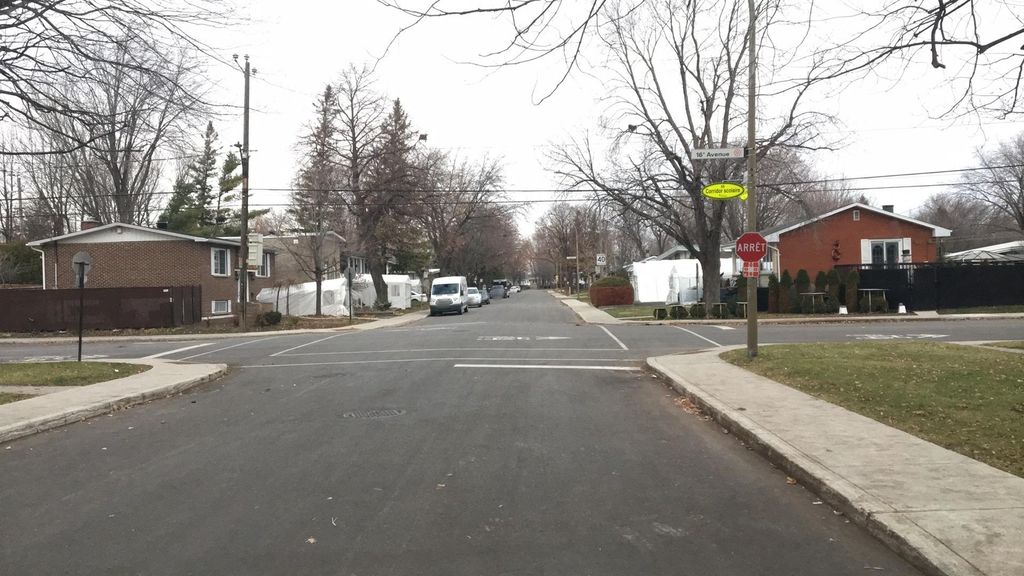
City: montreal